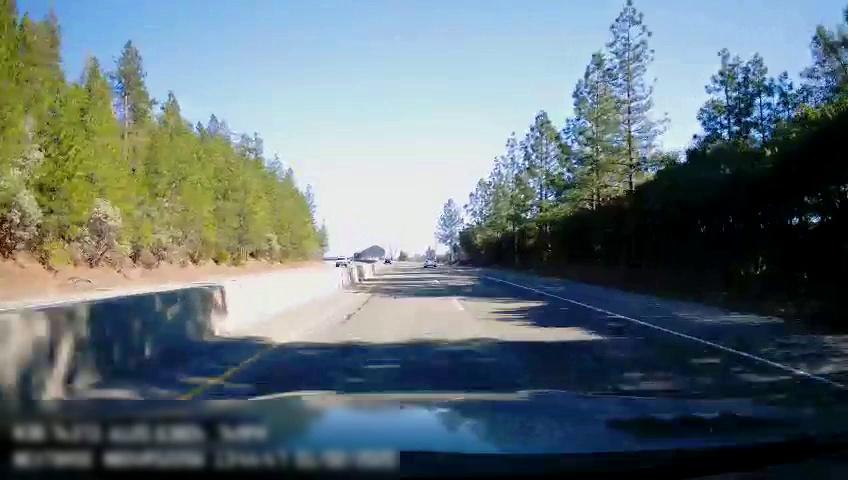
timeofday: Day
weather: Sunny
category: Drivable Space
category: Drivable Space
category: Vehicles | SUV
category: Vehicles | Car
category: Lanes | Alternate Lane
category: Lanes | Current Lane
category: Lanes | Alternate Lane
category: Lanes | Opposite Lane